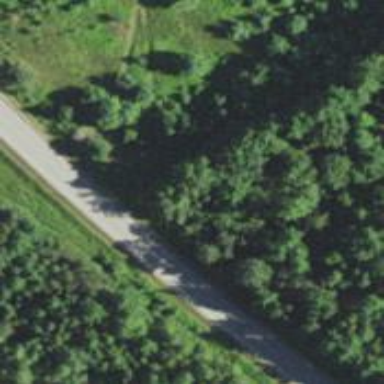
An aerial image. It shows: Secondary road.